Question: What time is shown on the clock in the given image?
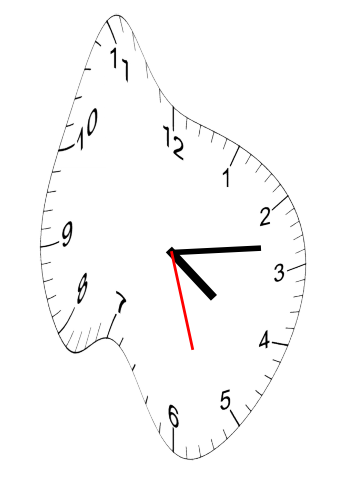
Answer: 04:13:27